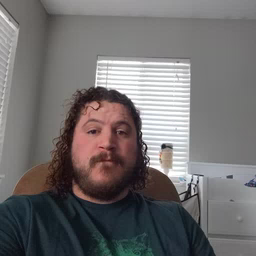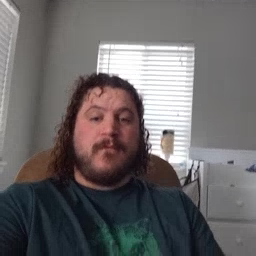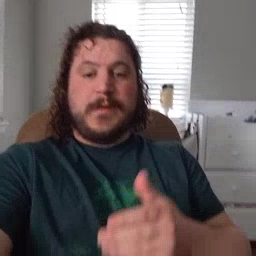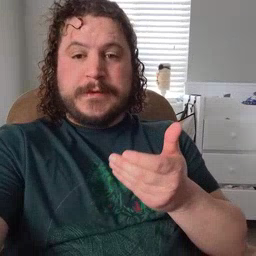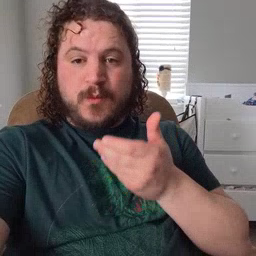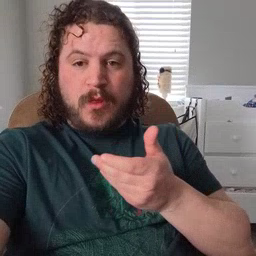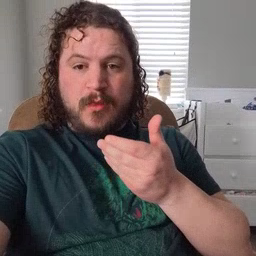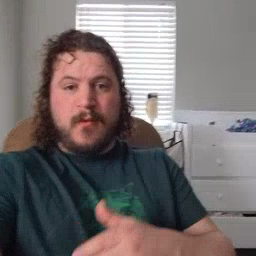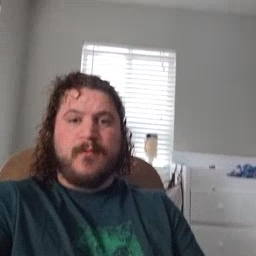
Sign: cereal